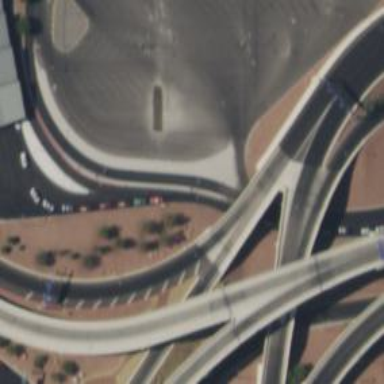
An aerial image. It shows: Bridge with asphalt surface on motorway link.